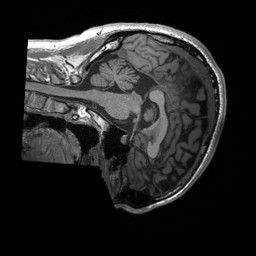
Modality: T1w
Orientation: sagittal
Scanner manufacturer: siemens
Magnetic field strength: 3 T
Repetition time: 2.4 s
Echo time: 0.00224 s